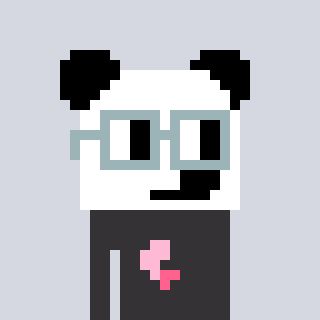
a pixel art character with square dark gray glasses, a panda-shaped head and a grayscale-colored body on a cool background